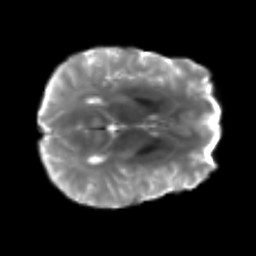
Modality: T2w
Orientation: axial
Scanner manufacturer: siemens
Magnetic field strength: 3 T
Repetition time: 3.6 s
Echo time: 0.092 s